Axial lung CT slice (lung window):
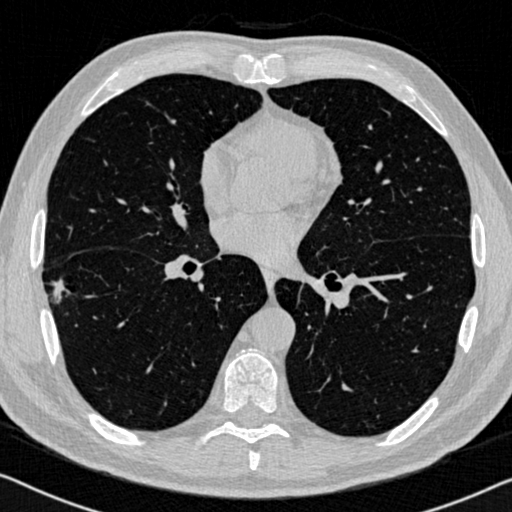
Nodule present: yes
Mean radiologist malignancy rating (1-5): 4.25